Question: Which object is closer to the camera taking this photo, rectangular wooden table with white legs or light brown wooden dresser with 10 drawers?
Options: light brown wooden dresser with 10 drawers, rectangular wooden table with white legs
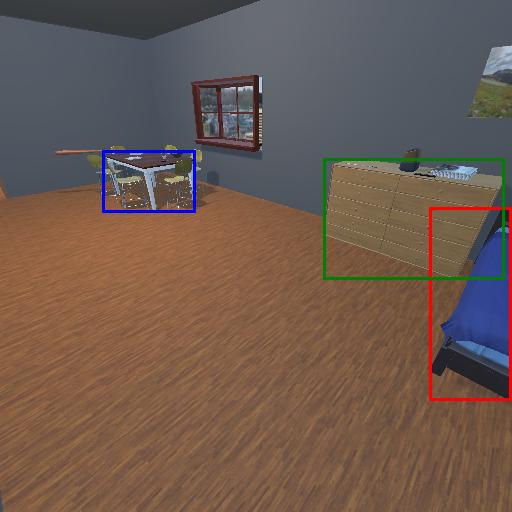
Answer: light brown wooden dresser with 10 drawers